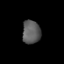
Tissue: prostate
Cell type: T cells
Senescence score: 0.8527
Nuclear area (px): 417
Mean DAPI intensity: 91.875